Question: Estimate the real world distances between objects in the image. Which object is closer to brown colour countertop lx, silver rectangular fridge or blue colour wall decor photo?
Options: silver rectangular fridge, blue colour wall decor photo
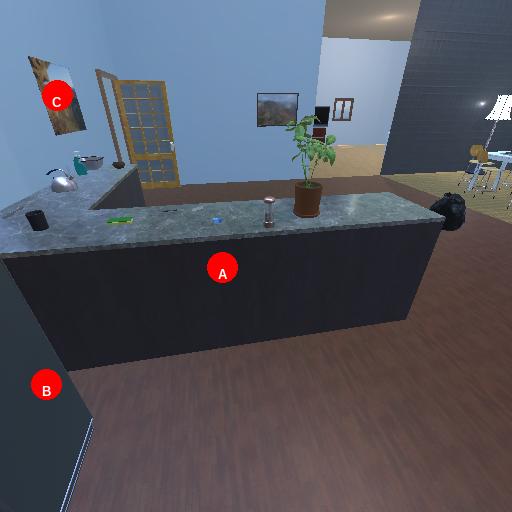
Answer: silver rectangular fridge